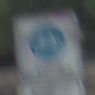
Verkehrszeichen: BeginnFahrradzone
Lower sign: BesondereFahrzeugeUndTransportgueter9
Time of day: MorningAfternoon
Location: Outdoor (Suburban)
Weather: PartlyCloudy
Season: NotSpecified
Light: Natural